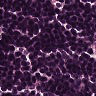
Metastatic tissue present: no